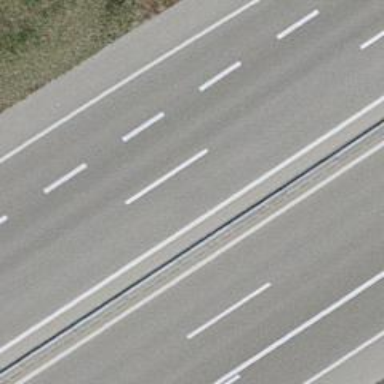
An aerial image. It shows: Motorway.